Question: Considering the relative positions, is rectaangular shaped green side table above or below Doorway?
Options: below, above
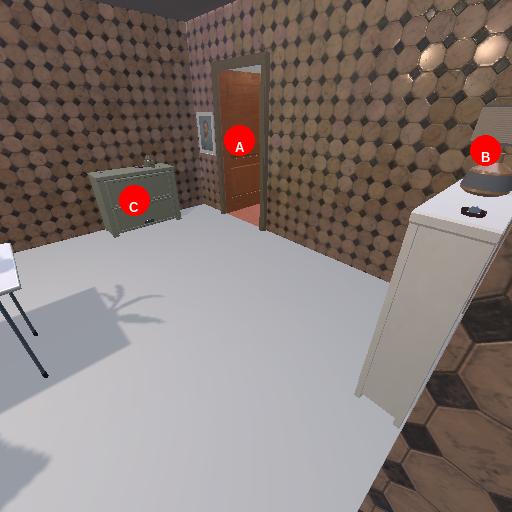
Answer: below